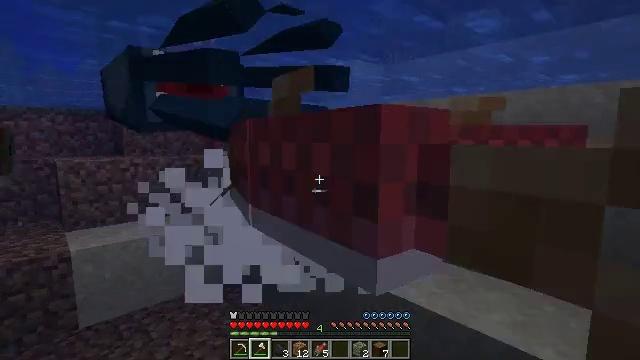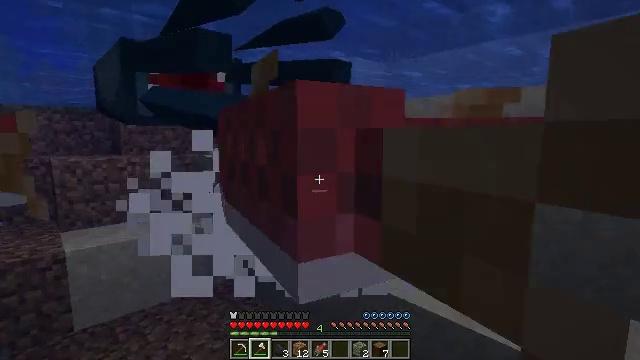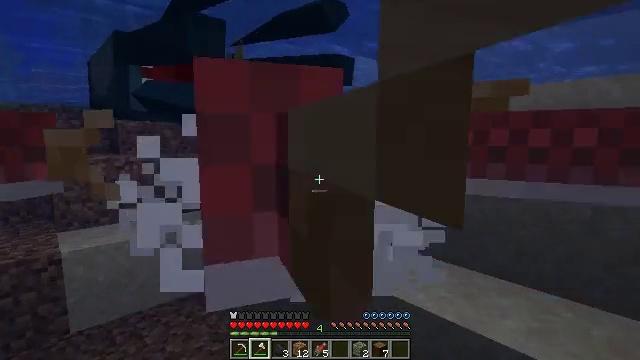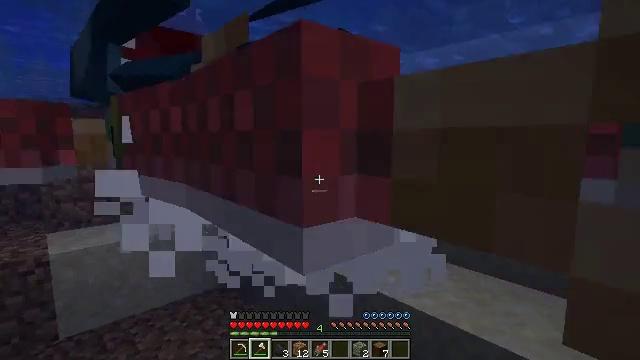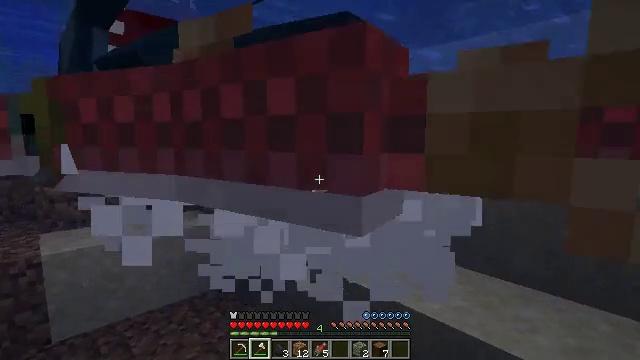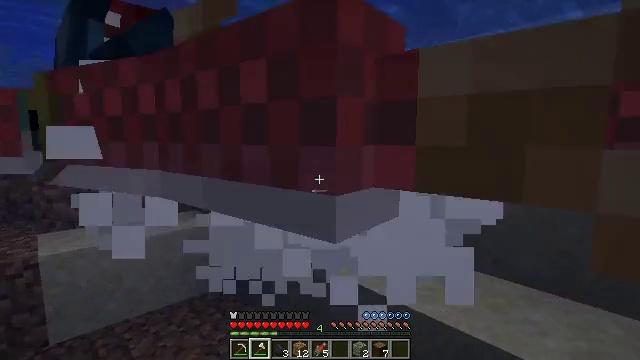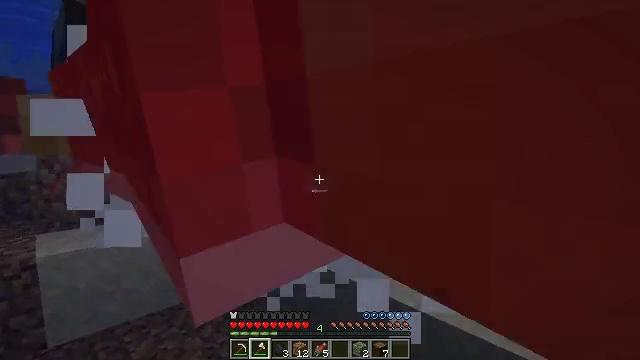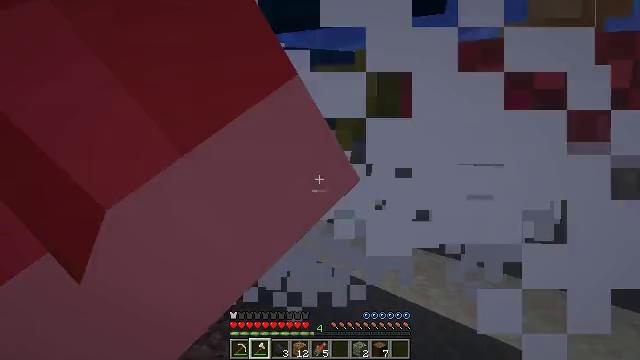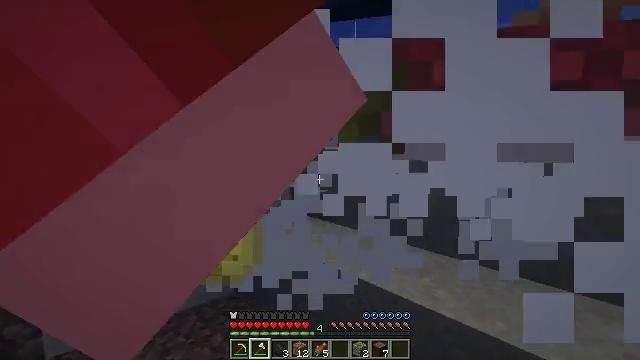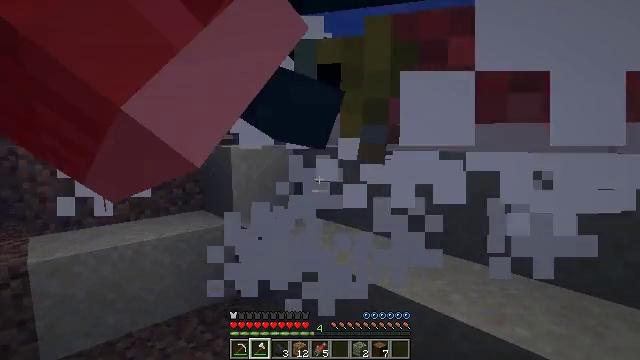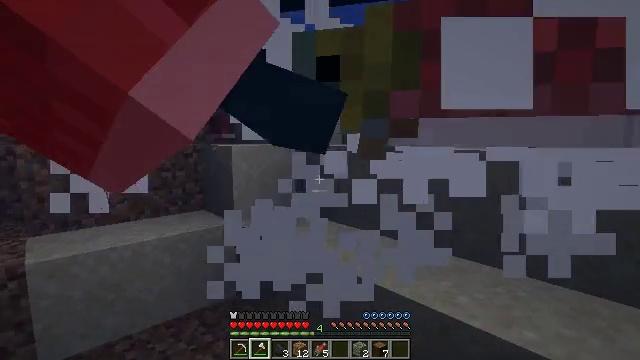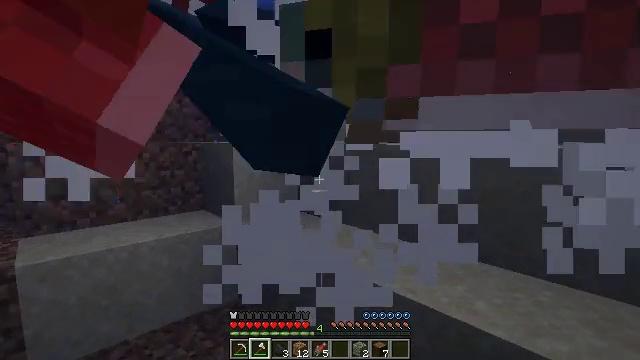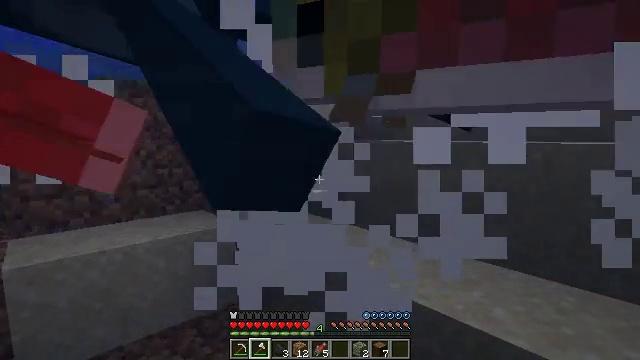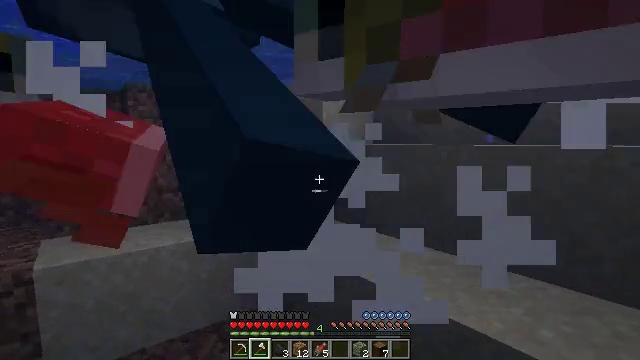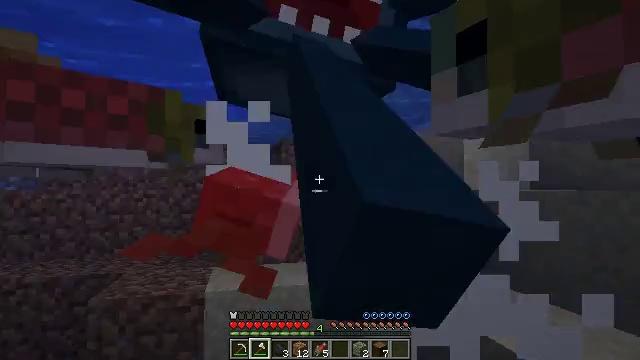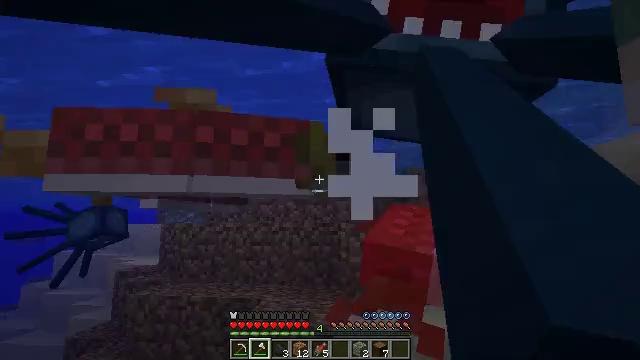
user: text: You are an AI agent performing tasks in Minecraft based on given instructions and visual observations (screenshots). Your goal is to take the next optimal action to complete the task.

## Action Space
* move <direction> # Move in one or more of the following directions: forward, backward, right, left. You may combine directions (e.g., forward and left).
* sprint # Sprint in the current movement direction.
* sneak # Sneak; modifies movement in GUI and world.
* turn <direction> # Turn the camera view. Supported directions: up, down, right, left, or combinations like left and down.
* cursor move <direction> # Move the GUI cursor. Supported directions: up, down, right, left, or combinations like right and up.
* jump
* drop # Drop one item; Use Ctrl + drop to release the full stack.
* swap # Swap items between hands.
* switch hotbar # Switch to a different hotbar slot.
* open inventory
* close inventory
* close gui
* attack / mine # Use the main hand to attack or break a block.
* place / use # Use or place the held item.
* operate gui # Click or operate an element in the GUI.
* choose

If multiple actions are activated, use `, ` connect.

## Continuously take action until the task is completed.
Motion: motion action
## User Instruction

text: Kill the salmon.
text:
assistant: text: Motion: move forward, attack / mine
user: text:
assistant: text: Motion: move forward, attack / mine
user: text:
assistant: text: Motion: move forward
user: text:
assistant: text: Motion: move forward
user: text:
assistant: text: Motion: move forward
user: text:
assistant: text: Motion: move forward
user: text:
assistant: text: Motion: move forward
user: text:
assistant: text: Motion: move forward
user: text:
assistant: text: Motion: move forward
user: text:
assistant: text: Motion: move forward
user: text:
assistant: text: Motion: move forward
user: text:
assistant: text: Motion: move forward
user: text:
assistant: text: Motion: move forward, turn left and up
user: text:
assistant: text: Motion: move forward, turn left and up
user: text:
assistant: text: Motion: move forward, turn left and up
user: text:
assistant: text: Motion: move forward, turn left and down
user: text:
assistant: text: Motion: move forward
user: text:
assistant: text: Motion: move forward
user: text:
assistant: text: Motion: move forward, jump
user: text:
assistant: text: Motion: move forward, jump
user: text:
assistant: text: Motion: move forward, turn left, jump
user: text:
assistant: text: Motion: move forward, turn left and down, jump
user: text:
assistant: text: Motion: move forward, turn left and down, jump
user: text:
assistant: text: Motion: move forward, turn left and down, jump
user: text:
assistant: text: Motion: move forward
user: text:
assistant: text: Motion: move forward, turn right
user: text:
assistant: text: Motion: move forward, turn right
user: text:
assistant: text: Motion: move forward, turn right
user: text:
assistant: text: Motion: move forward
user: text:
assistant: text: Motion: move forward